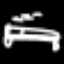
Label: bed